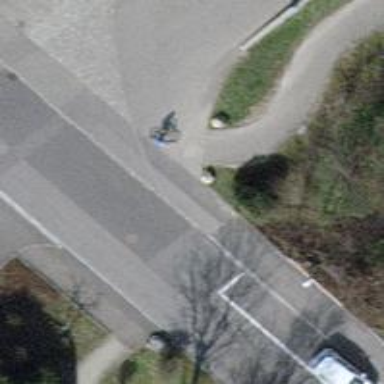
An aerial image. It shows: Footway.